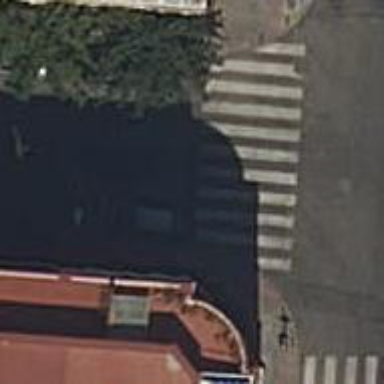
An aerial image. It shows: Marked crossing on the road.